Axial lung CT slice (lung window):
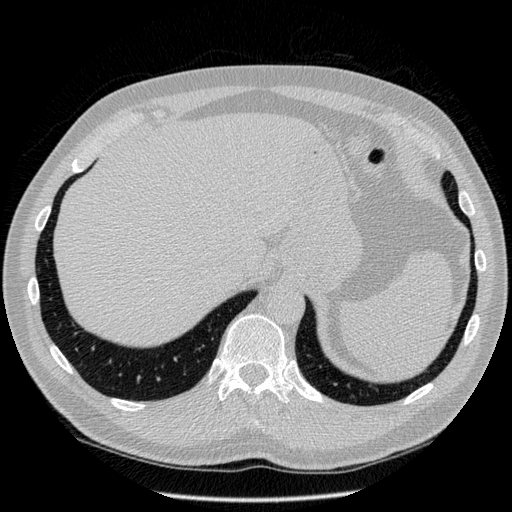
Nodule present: no